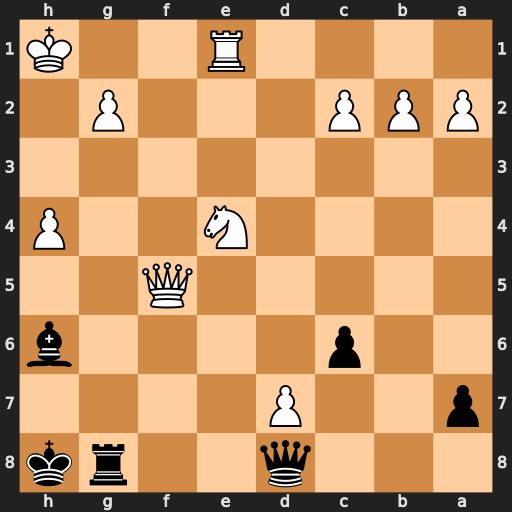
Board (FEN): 3q2rk/p2P4/2p4b/5Q2/4N2P/8/PPP3P1/4R2K
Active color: b
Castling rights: -
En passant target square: -
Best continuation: Qxh4+ Kg1 Qxe1+ Kh2 Qh4+